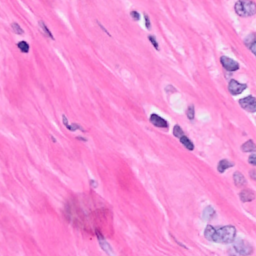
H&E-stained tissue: Breast